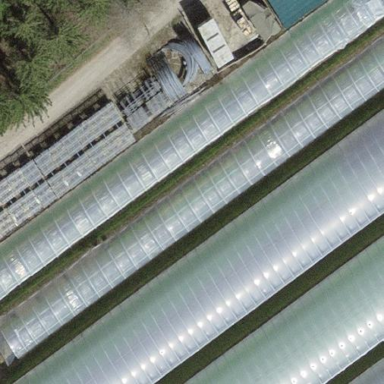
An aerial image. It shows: Greenhouse.